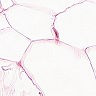
Metastatic tissue present: no